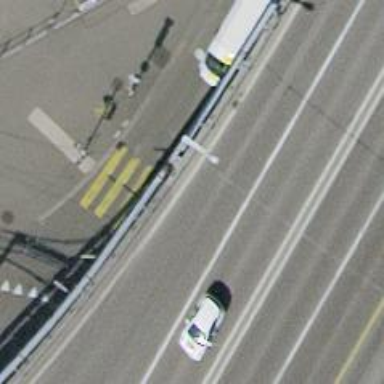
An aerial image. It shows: Zebra crossing with traffic signals.